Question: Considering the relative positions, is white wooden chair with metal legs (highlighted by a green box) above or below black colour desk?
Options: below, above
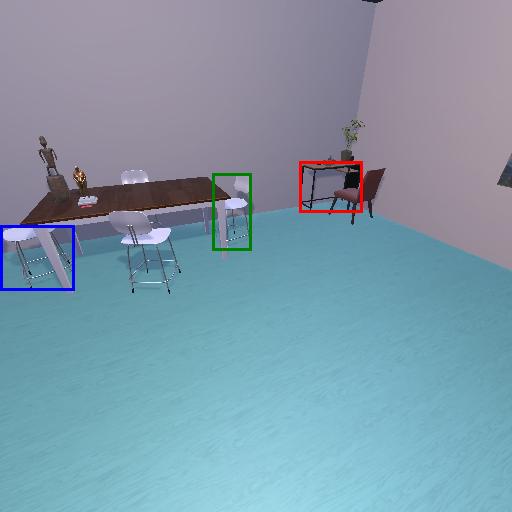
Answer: below